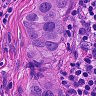
Metastatic tissue present: yes